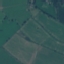
Label: Pasture